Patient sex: F
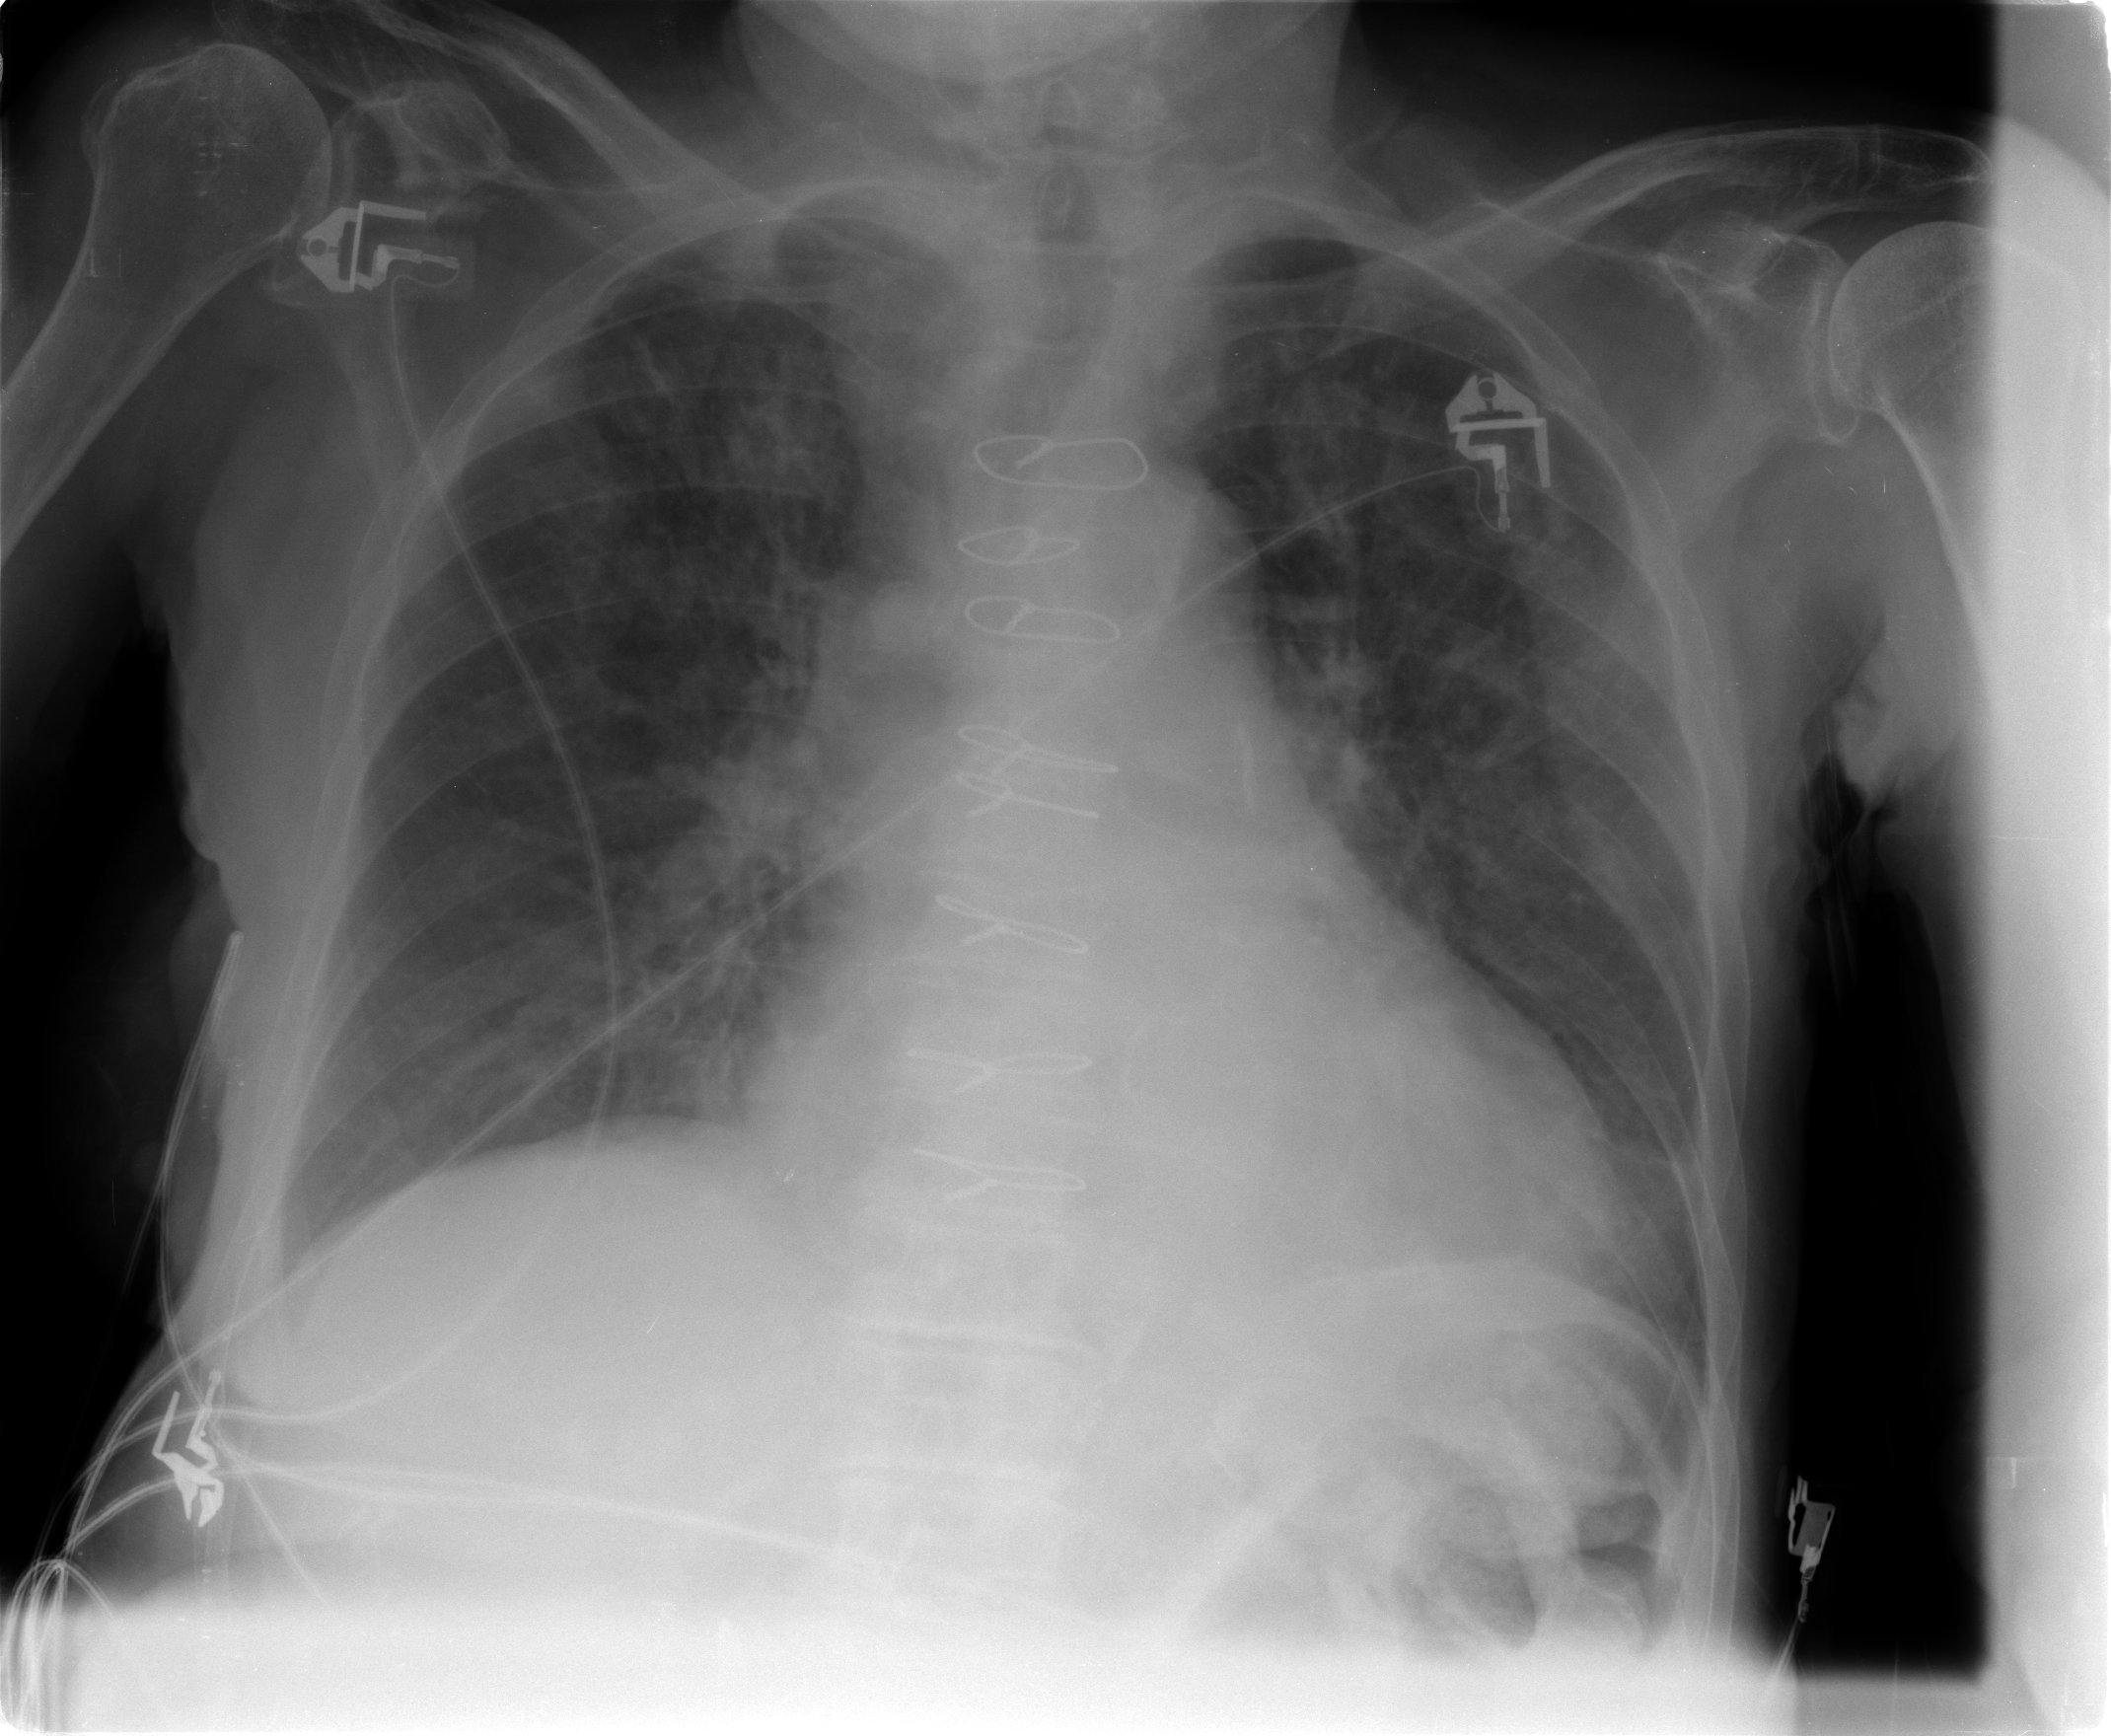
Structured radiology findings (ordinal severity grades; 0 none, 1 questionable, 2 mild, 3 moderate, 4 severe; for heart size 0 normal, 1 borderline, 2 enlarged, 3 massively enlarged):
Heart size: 2
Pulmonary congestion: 0
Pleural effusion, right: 0
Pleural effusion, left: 0
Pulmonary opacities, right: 2
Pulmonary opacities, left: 2
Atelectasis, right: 2
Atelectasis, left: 2